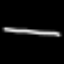
Label: line